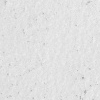
Atmospheric dust classification: not_dusty